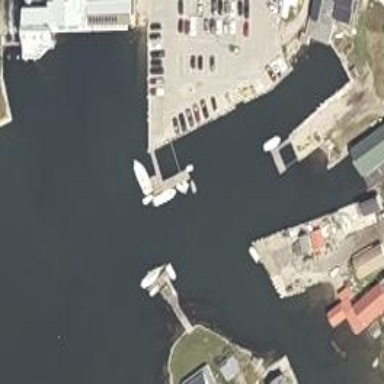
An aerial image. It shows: Pier with mooring facilities.